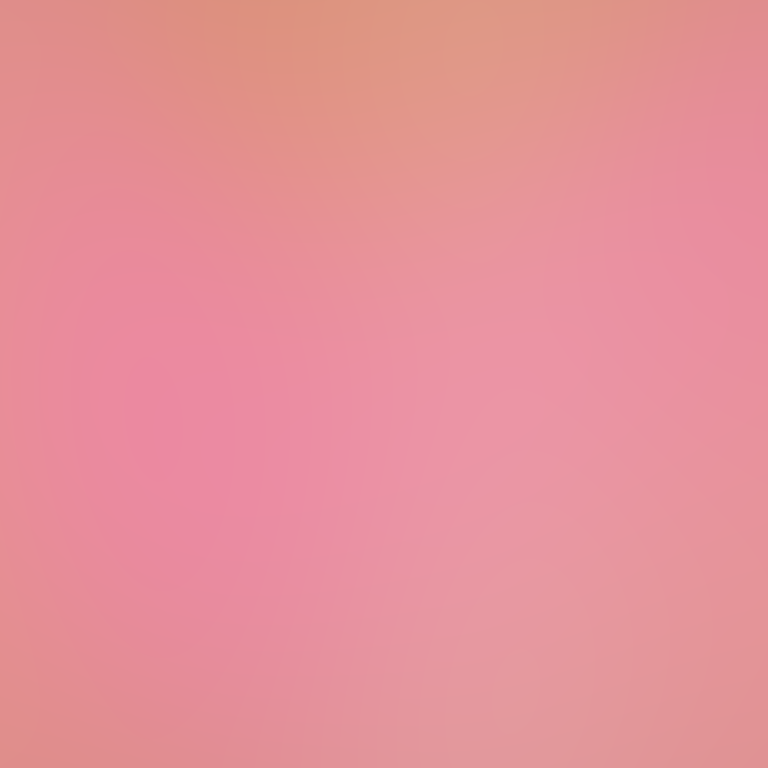
Abstract light effect, smooth gradient from soft pink to warm peach, calm atmosphere, diffuse light, no room, no furniture, no objects.